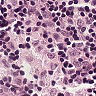
Metastatic tissue present: no